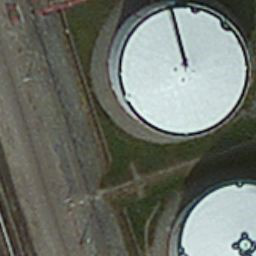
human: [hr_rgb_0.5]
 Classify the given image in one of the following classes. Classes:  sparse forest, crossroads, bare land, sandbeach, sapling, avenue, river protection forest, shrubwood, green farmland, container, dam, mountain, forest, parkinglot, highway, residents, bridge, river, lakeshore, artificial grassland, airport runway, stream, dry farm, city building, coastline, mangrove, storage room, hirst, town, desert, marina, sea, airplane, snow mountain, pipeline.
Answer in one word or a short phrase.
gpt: storage room